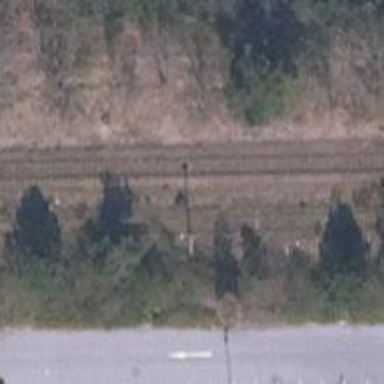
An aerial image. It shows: Disused railway yard.